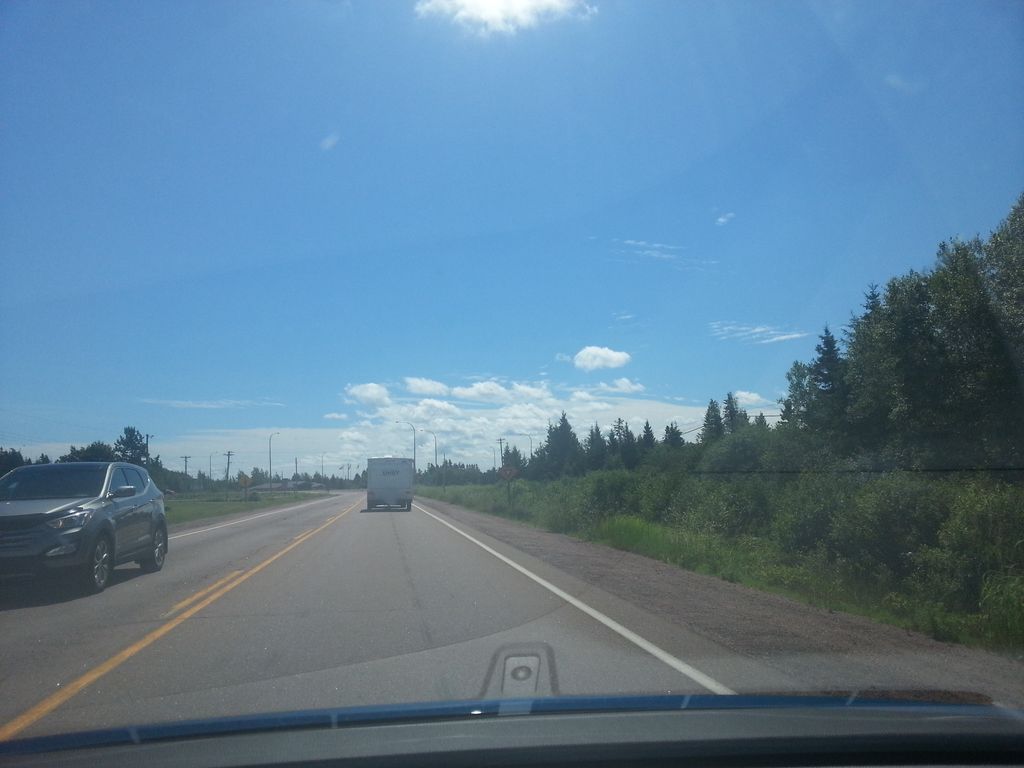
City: charlottetown